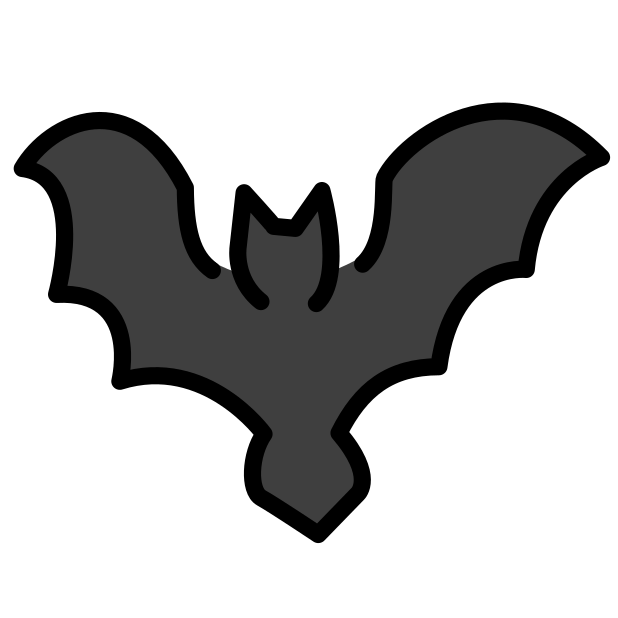
Emoji: 🦇
Name: bat
Unicode: 0x1f987